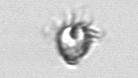
Label: Ciliophora